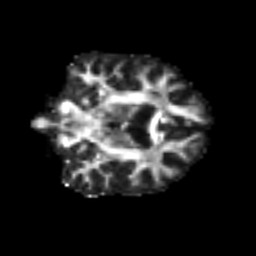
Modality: FA
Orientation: coronal
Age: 58
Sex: male
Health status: ill
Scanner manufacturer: siemens
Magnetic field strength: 3 T
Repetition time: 8.7 s
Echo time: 0.11 s